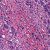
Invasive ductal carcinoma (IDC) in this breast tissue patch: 1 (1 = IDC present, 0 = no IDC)